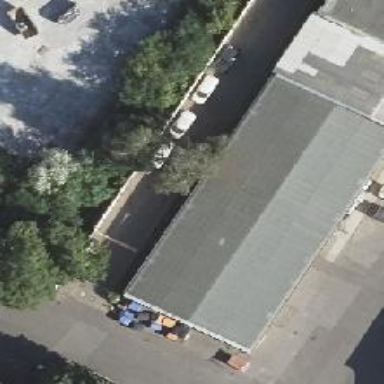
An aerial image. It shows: Building with hipped roof shape.